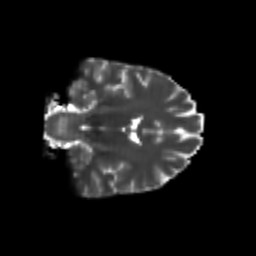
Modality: T2w
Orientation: coronal
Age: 23
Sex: female
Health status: healthy
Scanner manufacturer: philips
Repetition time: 7.391 s
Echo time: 0.08599 s